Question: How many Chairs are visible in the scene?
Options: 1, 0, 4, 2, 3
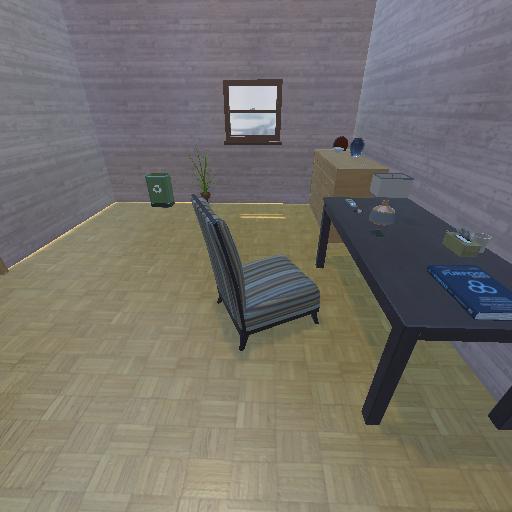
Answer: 1